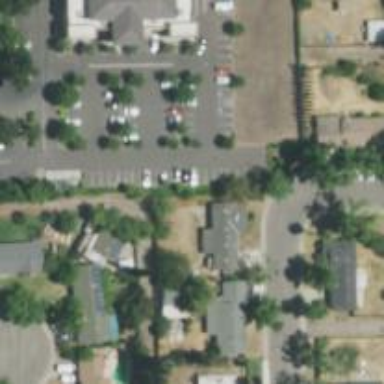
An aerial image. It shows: Alleyway designated as service road.